Question: I am trying to create api gateway in cloudformation. everything is good except when I specify path param url I can see it in the api gateway created. Here is my cfn code:
'''
GetMethod:
Type: AWS::ApiGateway::Method
Properties:
AuthorizationType: NONE
HttpMethod: GET
Integration:
Type: HTTP
IntegrationHttpMethod: GET
Uri:
Fn::Join:
- ''
- - "http://"
- Fn::ImportValue: !Sub ${project}-${EnvironmentApp}-bn-user-endpoint-url
- "/users"
- "/{users}"
IntegrationResponses:
- StatusCode: 200
ResponseParameters:
method.response.header.Access-Control-Allow-Origin: "'*'"
ResponseTemplates:
application/json: ''
RequestTemplates:
application/json: ''
RequestParameters:
method.request.path.users: true
ResourceId: !Ref UsersPathParam
RestApiId:
Ref: RestApi
MethodResponses:
- StatusCode: 200
ResponseParameters:
method.response.header.Access-Control-Allow-Origin: true
'''
If you noticed in the code above I specifically ask for path param called users:
'''
RequestParameters:
method.request.path.users: true
'''
Also, you can see the created API gateway that has no path param set in the attached image.
Any ideas?

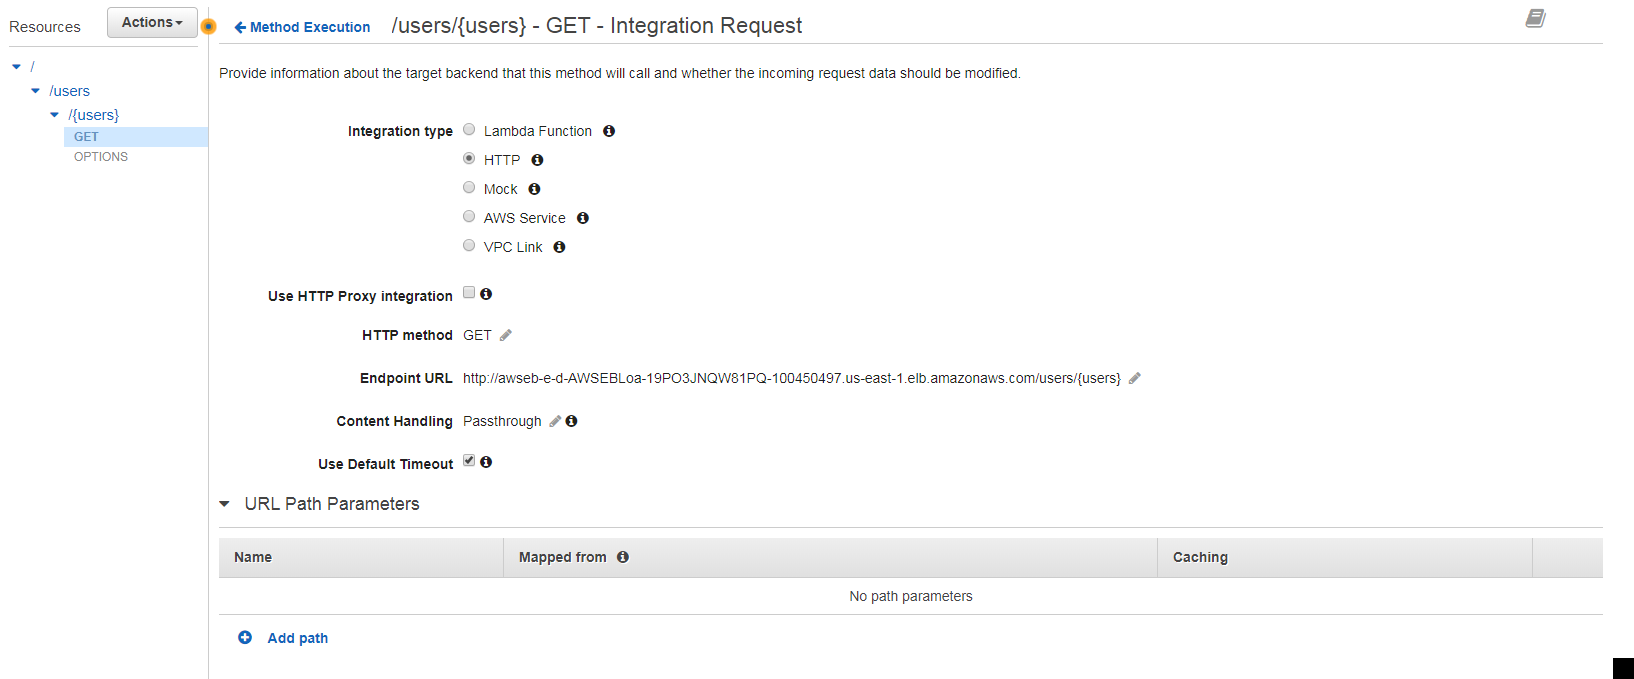
Answer: There are two 'RequestParameters' properties: one belongs to the method and one belongs to the integration. Both the serve slightly different purposes, which can understandably create confusion.
<URL>:
> The request parameters that API Gateway accepts. Specify request parameters as (string-to-Boolean mapping), . A source must match the format method.request.location.name, where the location is querystring, path, or header, and name is a valid, unique parameter name.
<URL>:
> The request parameters that API Gateway sends with the backend request. Specify request parameters as (string-to-string mappings), .Specify the destination by using the following pattern integration.request.location.name, where location is querystring, path, or header, and name is a valid, unique parameter name. You must enclose static values in single quotation marks and pre-encode these values based on their destination in the request.
So the currently accepted answer is technically valid, but would likely result in the static value 'true' being sent to the integration parameter instead of the method parameter value being passed to the integration. It is more likely that you want to provide a reference to the method parameter.
So, to explain the keys, the method 'RequestParameter' key defines in the method request and the integration 'RequestParameter' key defines in the integration request. This allows you to map the request parameters to completely different integration parameters if you'd like (e.g. placing a request path parameter into the integration querystring, changing the request parameter named 'foo' to the integration parameter named 'bar', etc.)
You also may or may not require the method parameter to exist, so set the method parameter boolean value to 'true' or 'false' depending on whether you want to enforce that value must be included with the method request:
'''
GetMethod:
Type: AWS::ApiGateway::Method
Properties:
RestApiId: !Ref RestApi
ResourceId: !Ref Resource
AuthorizationType: NONE
HttpMethod: GET
RequestParameters:
- method.request.path.foo: true|false
Integration:
Type: HTTP
IntegrationHttpMethod: GET
Uri: https://example.com
RequestParameters:
- integration.request.path.foo: method.request.path.foo
'''